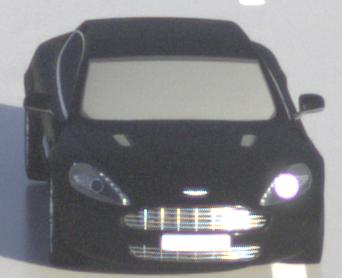
Make: Aston Martin
Model: Rapide
Detailed model: Rapide
Model produced from: 2010/03
Model produced until: 2013/07
Doors: 5
Color: black
Road condition: wet road
Daytime: morning or afternoon
Contrast: high contrast